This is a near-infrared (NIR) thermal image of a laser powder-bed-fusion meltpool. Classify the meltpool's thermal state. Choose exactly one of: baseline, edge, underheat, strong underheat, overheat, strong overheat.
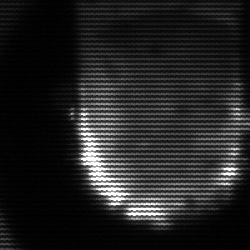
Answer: baseline